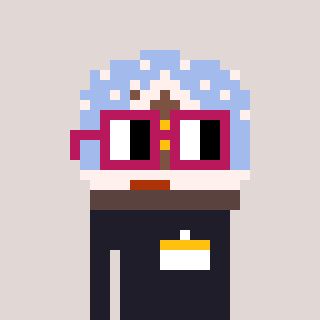
a pixel art character with square dark red glasses, a snow globe-shaped head and a grayscale-colored body on a warm background